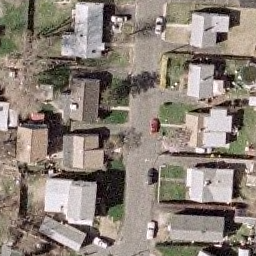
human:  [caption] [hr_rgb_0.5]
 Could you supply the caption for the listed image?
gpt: Some houses arranged neatly with plants surrounded in the medium residential area .

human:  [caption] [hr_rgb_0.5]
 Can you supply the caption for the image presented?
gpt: A medium residential area with houses and trees .

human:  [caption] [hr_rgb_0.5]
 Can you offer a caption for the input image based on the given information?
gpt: A medium residential area with a road goes through this area .

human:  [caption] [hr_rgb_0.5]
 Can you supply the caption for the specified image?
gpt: It is a medium residential area with houses arranged neatly .

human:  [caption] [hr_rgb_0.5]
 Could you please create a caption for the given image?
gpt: This is a medium residential area with a road goes through this area .